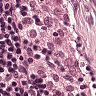
Metastatic tissue present: no